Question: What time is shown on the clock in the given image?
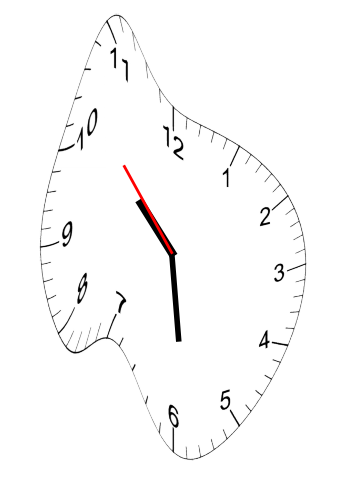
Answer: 10:28:53